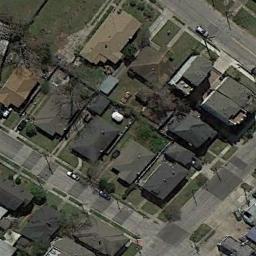
Label: residential